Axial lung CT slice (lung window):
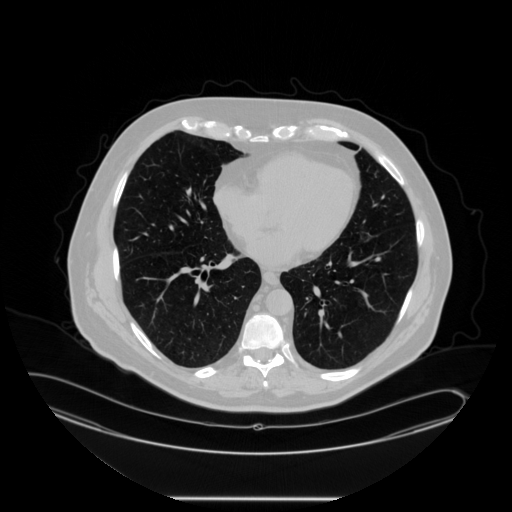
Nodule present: no